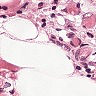
Metastatic tissue present: yes